高二 · 代数
15. 方程 $\sin x=\frac{1-a}{2}$ 在 $x \in\left[\frac{\pi}{3}, \pi\right]$ 时有两个不相等的实数根, 求 $a$ 的取值范围.
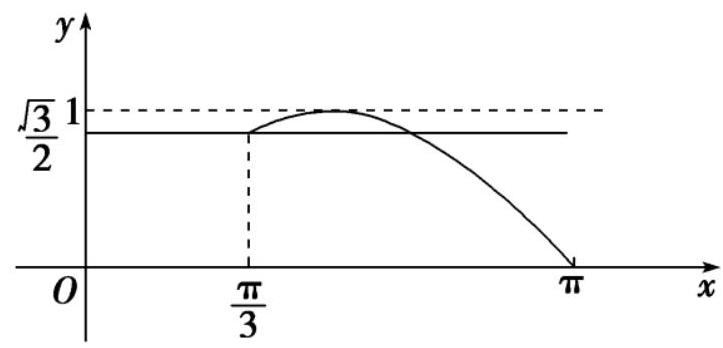
答案: 首先作出 $y=\sin x ， x \in\left[\frac{\pi}{3} ， \pi\right]$ 的图象，然后再作出 $y=\frac{1-a}{2}$ 的图象，如图所示.

由图象知，如果 $y=\sin x ， x \in\left[\frac{\pi}{3} ， \pi\right]$ 与 $y=\frac{1-a}{2}$ 的图象有两个交点，那么方程 $\sin x=\frac{1-a}{2}$ ， $x \in\left[\frac{\pi}{3} ， \pi\right]$ 就有两个不相等的实数根.

由图象可知，当 $\frac{\sqrt{3}}{2} \leqslant \frac{1-a}{2}<1$ ，即 $-1<a \leqslant 1-\sqrt{3}$ 时， $y=\sin x ， x \in\left[\frac{\pi}{3} ， \pi\right]$ 的图象与 $y=\frac{1-a}{2}$的图象有两个交点，即方程 $\sin x=\frac{1-a}{2}$ 在 $x \in\left[\frac{\pi}{3} ， \pi\right]$ 时有两个不相等的实数根.